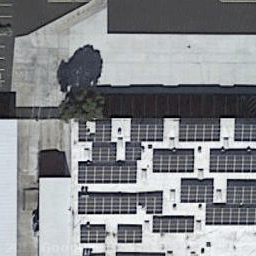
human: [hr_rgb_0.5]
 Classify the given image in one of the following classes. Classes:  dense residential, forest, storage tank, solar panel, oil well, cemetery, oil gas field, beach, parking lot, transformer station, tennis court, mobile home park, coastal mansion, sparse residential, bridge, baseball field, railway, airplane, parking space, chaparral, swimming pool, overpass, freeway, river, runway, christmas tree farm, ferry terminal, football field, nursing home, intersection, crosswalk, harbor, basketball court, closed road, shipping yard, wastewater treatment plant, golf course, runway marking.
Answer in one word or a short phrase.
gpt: solar panel